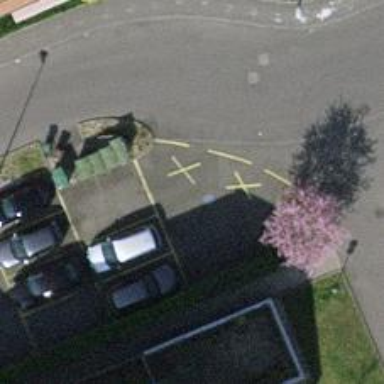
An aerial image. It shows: Road serving as parking aisle.